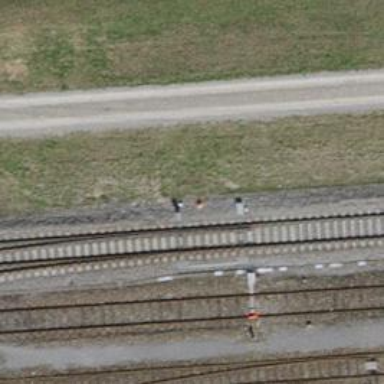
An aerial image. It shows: Railway switch.